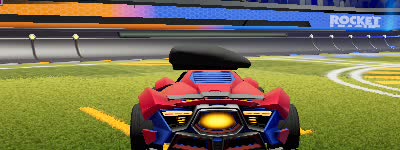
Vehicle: werewolf